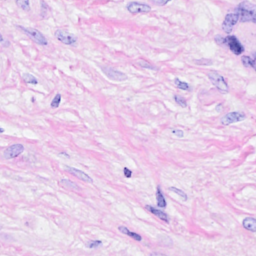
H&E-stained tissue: Breast